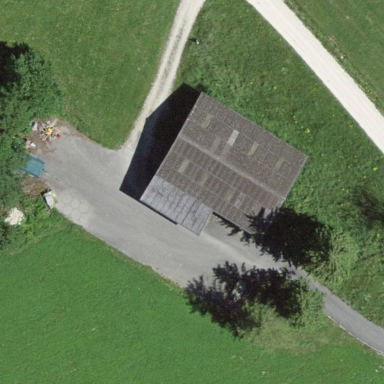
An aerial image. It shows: Cabin is depicted in the image.